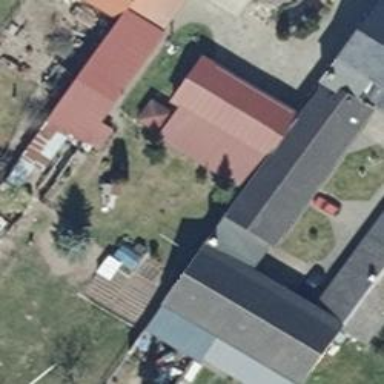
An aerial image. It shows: Building with flat maroon roof.